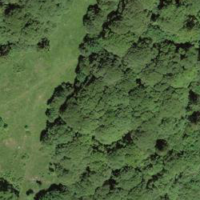
EUNIS habitat code: 44
Species observed at this site:
Fagus sylvatica